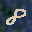
Label: 8